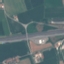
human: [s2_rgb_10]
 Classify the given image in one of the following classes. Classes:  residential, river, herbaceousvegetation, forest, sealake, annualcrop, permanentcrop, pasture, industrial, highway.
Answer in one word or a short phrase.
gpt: Highway